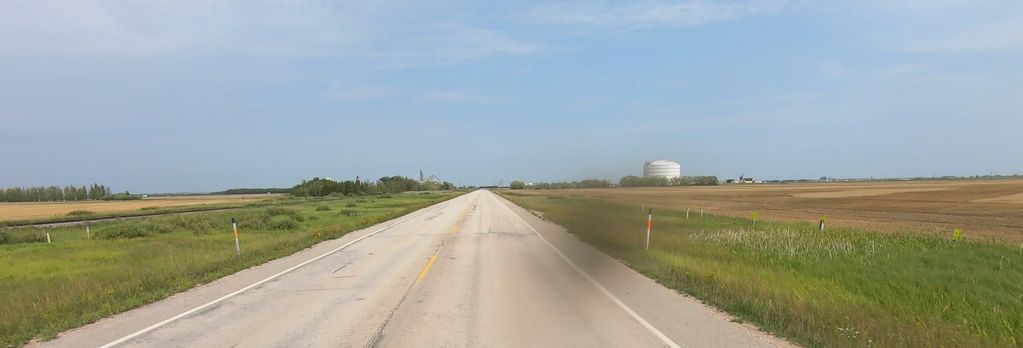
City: winnipeg